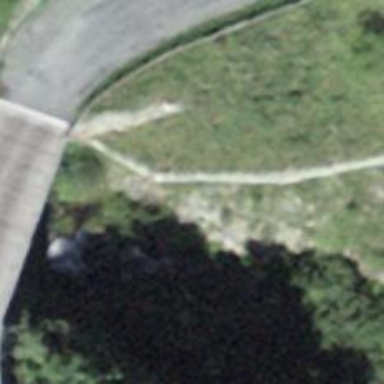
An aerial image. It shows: Paved unclassified road with bridge.